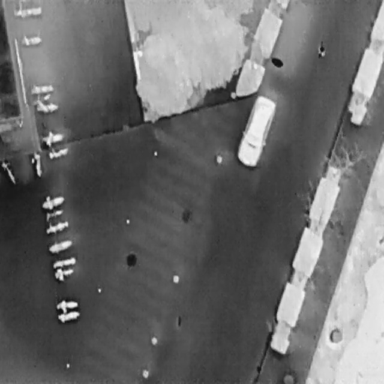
There are 19 objects shown in the infrared image, including a Car, a Person, and 17 Bicycles.